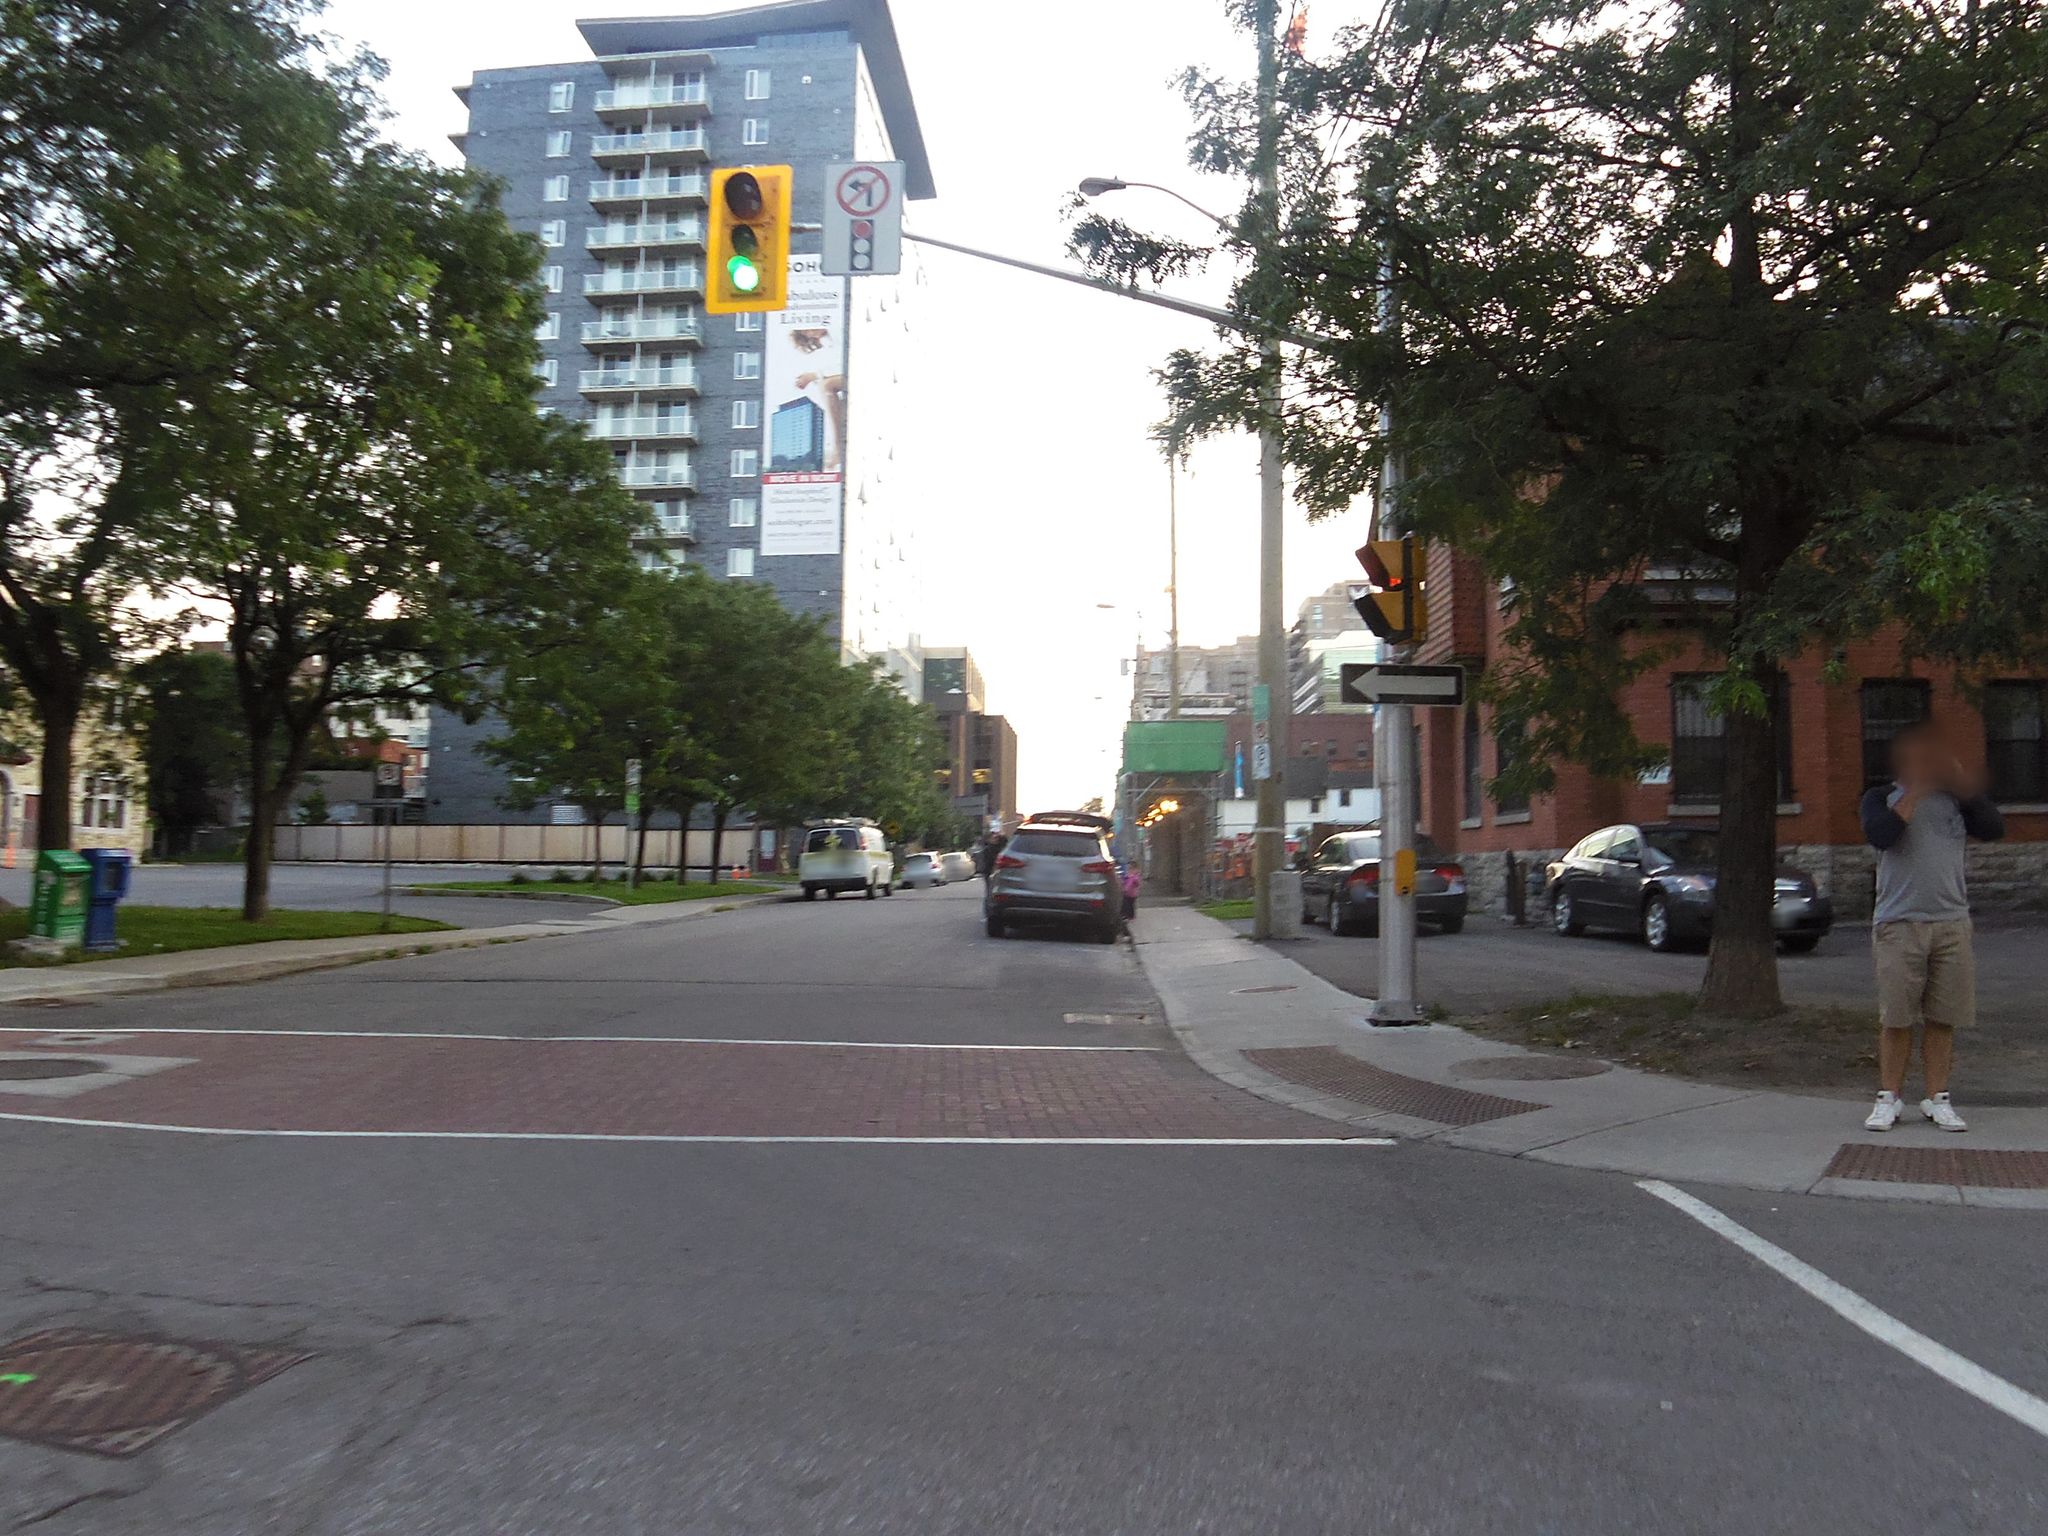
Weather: cloudy
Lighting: day
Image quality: good
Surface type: walking surface
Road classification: secondary
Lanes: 2
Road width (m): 3
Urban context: urban centre
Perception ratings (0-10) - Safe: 6.48, Lively: 8.49, Beautiful: 7.13, Boring: 2.47, Depressing: 3.24, Wealthy: 4.78